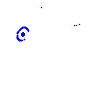
Particle: proton